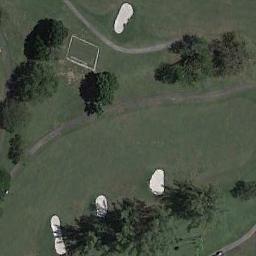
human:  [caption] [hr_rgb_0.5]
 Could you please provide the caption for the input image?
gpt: Numerous trees are beside the golf course .

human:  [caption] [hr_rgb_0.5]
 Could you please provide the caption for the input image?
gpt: There are a few bunkers and a few paths on the large green lawn on the golf course and many trees .

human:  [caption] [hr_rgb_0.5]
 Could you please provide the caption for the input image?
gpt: The golf course has a fairway, Some barrier trees and sandpits and a house is also in the golf course .

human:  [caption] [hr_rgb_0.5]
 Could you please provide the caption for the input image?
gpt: There are four rows of red houses and two lakes .

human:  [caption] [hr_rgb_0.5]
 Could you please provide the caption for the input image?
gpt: There are four bunkers and some trees on the golf course .